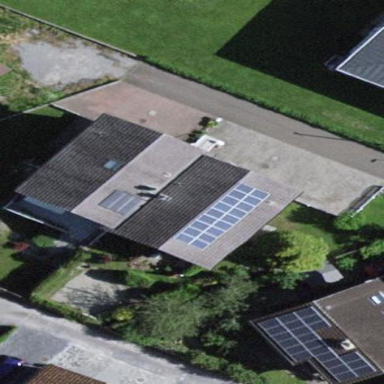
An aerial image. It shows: Semi-detached house.